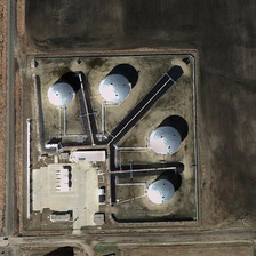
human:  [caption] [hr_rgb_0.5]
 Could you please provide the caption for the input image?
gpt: Four white tanks approach a bare land intersection.

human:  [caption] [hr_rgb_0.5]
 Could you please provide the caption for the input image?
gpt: Four white storage tanks near the junction of bare land.

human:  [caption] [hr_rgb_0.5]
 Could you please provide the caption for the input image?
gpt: Four white tanks near the bare ground junction.

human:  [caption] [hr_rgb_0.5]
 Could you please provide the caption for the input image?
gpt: Four white storage tanks are located near the junction of bare land.

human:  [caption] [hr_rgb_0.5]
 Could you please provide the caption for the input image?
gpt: Four white storage tanks are near a bare intersection.